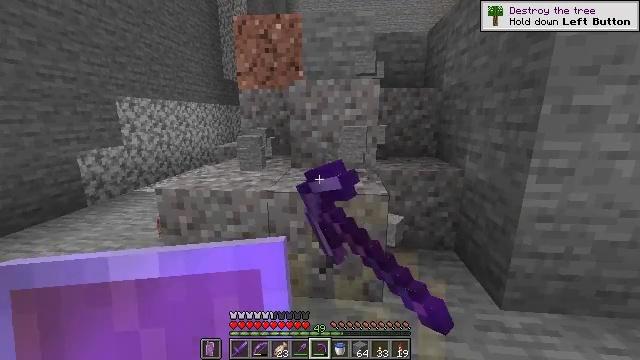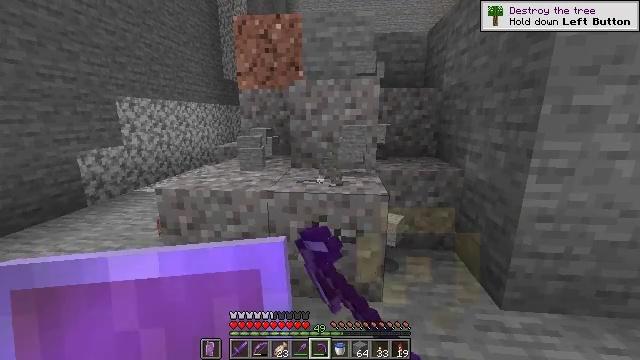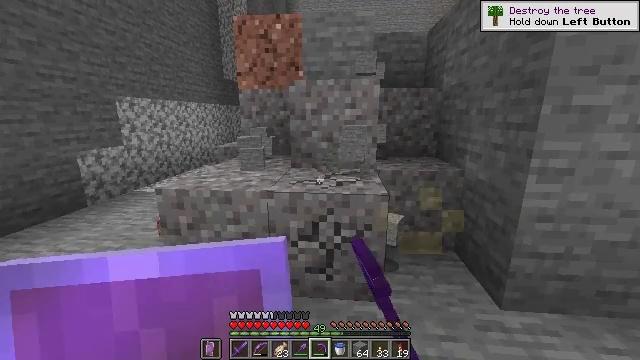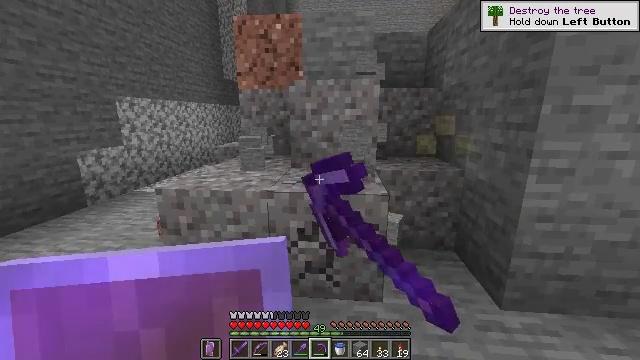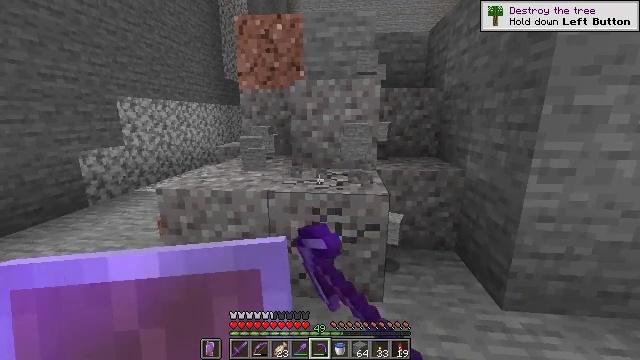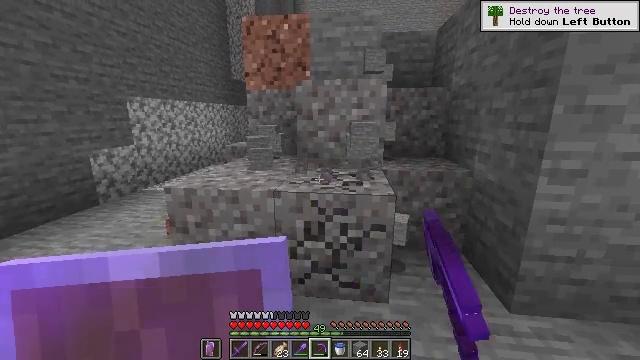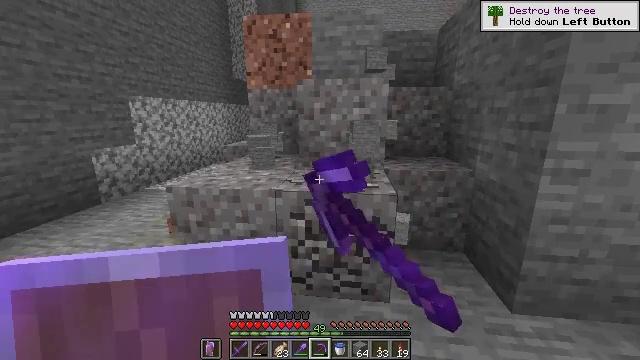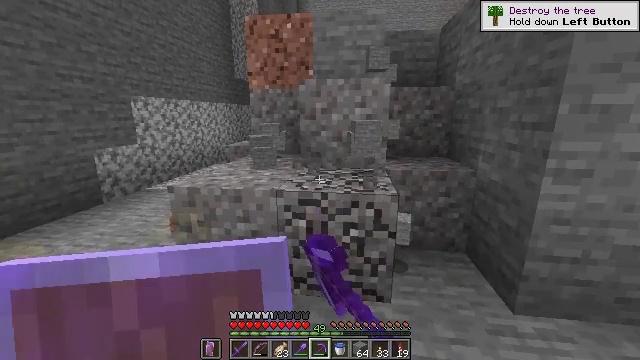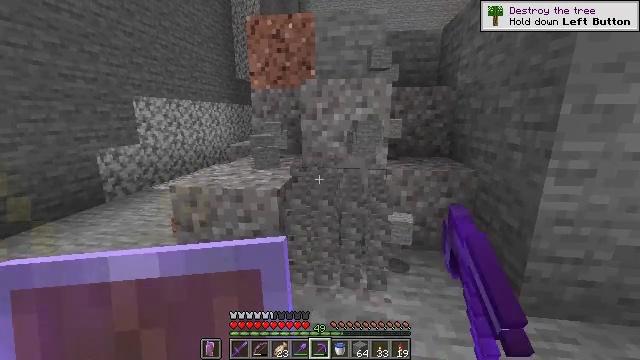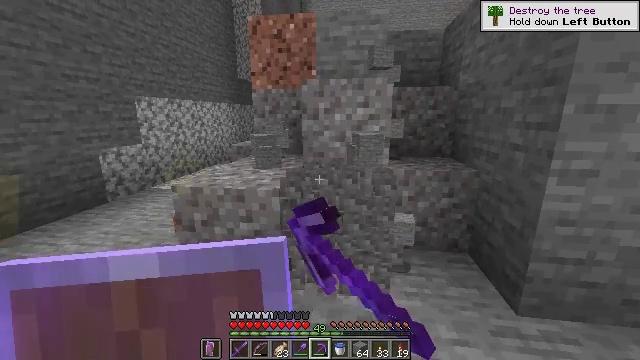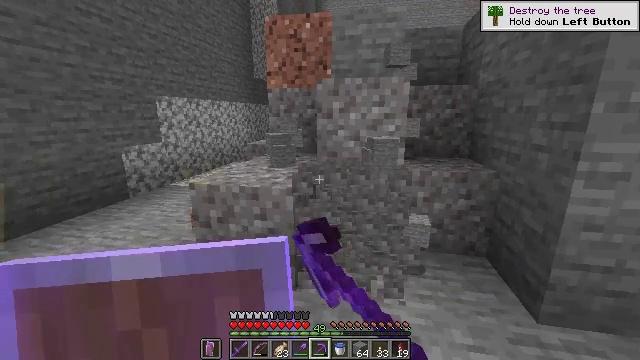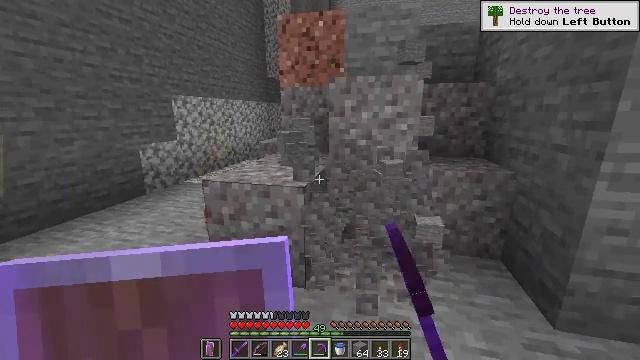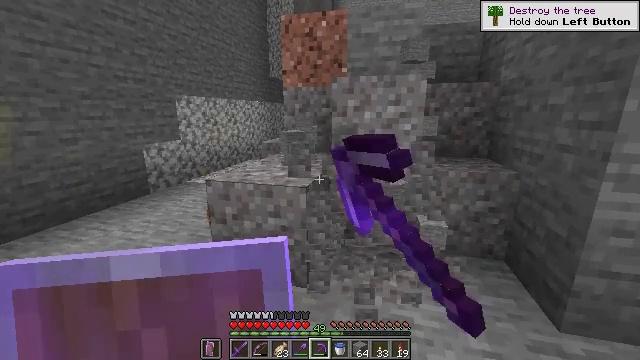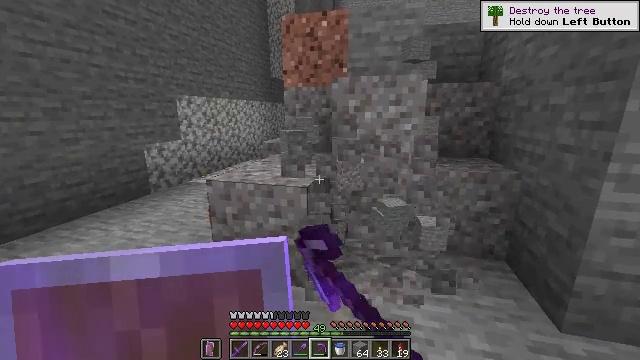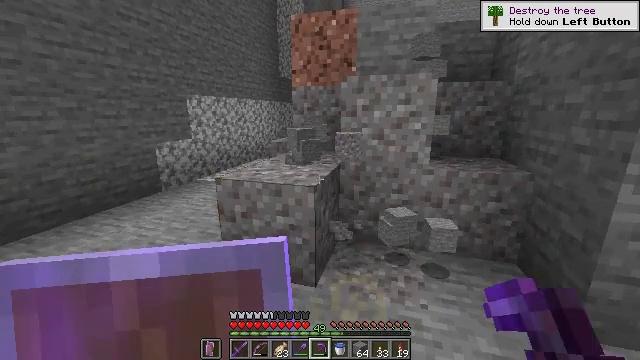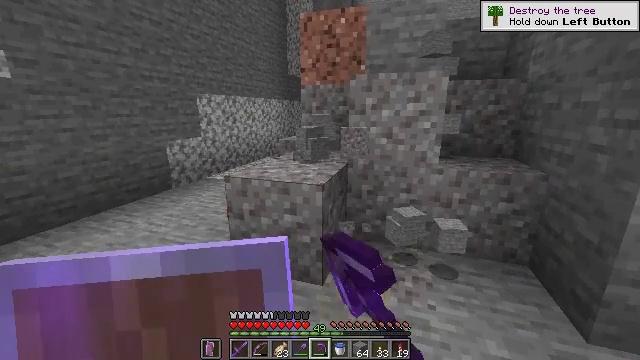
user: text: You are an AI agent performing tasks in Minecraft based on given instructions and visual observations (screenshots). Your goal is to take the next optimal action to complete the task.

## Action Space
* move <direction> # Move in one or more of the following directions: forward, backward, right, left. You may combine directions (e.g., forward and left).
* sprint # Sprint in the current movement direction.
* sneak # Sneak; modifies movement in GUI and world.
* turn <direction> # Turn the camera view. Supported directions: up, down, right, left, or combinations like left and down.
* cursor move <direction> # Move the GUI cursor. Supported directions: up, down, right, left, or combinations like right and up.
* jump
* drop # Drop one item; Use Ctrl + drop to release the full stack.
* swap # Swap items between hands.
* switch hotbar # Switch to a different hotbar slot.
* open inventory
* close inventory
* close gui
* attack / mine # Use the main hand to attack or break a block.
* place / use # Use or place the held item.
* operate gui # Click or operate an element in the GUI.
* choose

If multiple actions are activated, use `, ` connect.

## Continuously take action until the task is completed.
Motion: motion action
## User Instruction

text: Collect gravel for your inventory.
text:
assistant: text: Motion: attack / mine
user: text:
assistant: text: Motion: attack / mine
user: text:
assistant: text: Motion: attack / mine
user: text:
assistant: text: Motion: attack / mine
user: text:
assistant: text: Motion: turn left, attack / mine
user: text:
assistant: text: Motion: attack / mine
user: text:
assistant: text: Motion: attack / mine
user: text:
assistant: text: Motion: attack / mine
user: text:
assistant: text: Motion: attack / mine
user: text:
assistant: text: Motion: turn left, attack / mine
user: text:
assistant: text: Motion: turn left, attack / mine
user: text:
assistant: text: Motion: attack / mine
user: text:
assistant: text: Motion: attack / mine
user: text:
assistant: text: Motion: turn left, attack / mine
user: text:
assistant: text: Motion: turn left, attack / mine
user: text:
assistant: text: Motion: turn left, attack / mine
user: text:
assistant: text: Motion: attack / mine
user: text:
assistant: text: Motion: attack / mine
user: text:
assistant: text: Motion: attack / mine
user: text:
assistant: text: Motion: attack / mine
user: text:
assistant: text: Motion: attack / mine
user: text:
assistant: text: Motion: attack / mine
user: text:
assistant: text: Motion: attack / mine
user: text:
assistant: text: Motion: attack / mine
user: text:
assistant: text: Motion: attack / mine
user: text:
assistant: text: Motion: attack / mine
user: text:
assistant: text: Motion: attack / mine
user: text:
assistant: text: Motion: attack / mine
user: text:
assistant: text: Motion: attack / mine
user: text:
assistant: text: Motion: attack / mine